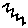
Label: zigzag